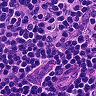
Metastatic tissue present: no